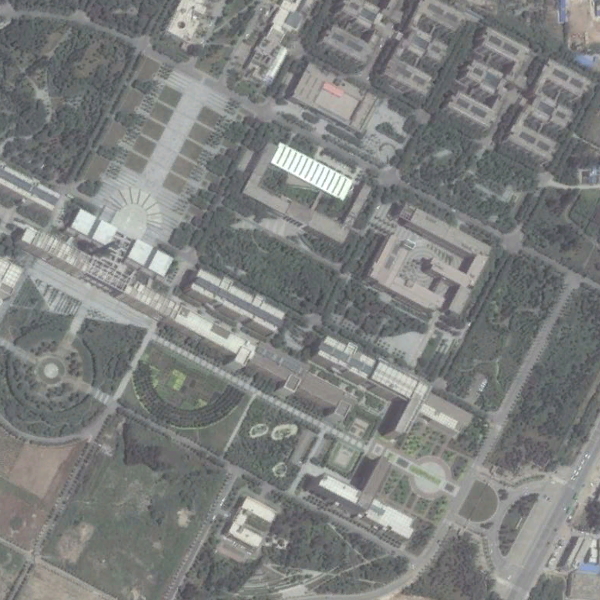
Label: School